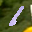
Label: 1